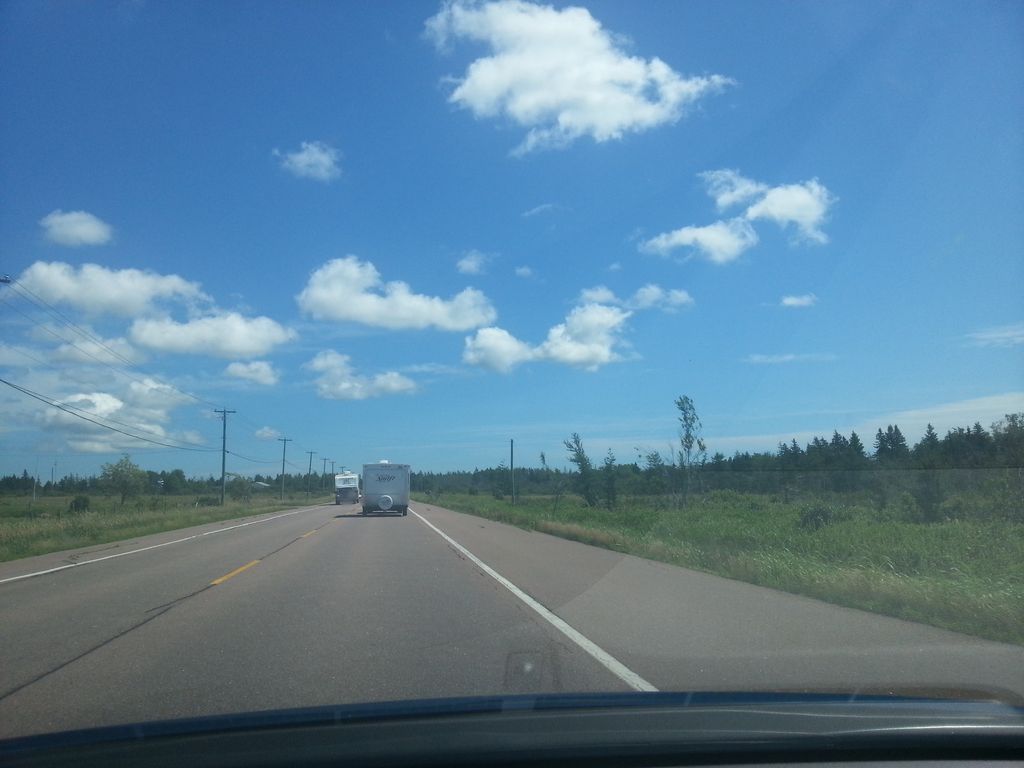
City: charlottetown